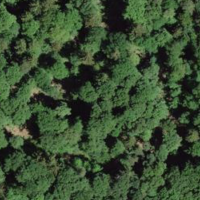
EUNIS habitat code: 41
Species observed at this site:
Viola riviniana